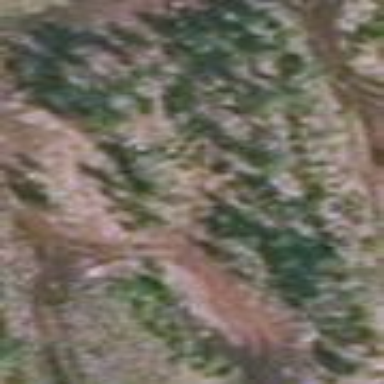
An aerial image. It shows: Forest area.